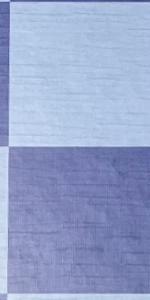
Label: Empty